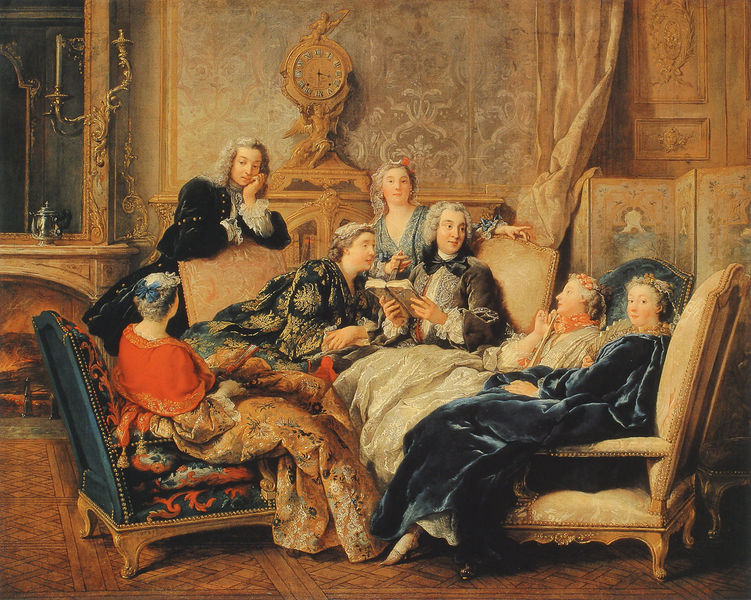
Titel: Die Molièrelesung
Künstler: Jean - Francois de Troy
Institution: Privatsammlung
Schlagwörter: gemälde, mann, frauen, damen, hell, kleider, männer, raum, zimmer, blick, rot, schloss, gesellschaft, muster, ornament, teppich, barock, falten, hände, spiegel, vorhang, boden, gold, sessel, stoffe, gewänder, locken, kamin, kanne, salon, tapete, lesen, verzierung, kerze, uhr, kerzen, leuchter, raumteiler, rüschen, buch, palast, standuhr, teuer, perücken, neugier, vorlesen, vorleser, zuhören, vorhnag, wandschirm, parket, parkcket, lesekreis, lesezirkel